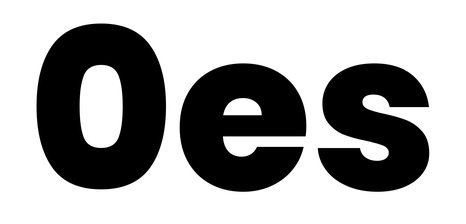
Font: Poppins-ExtraBold